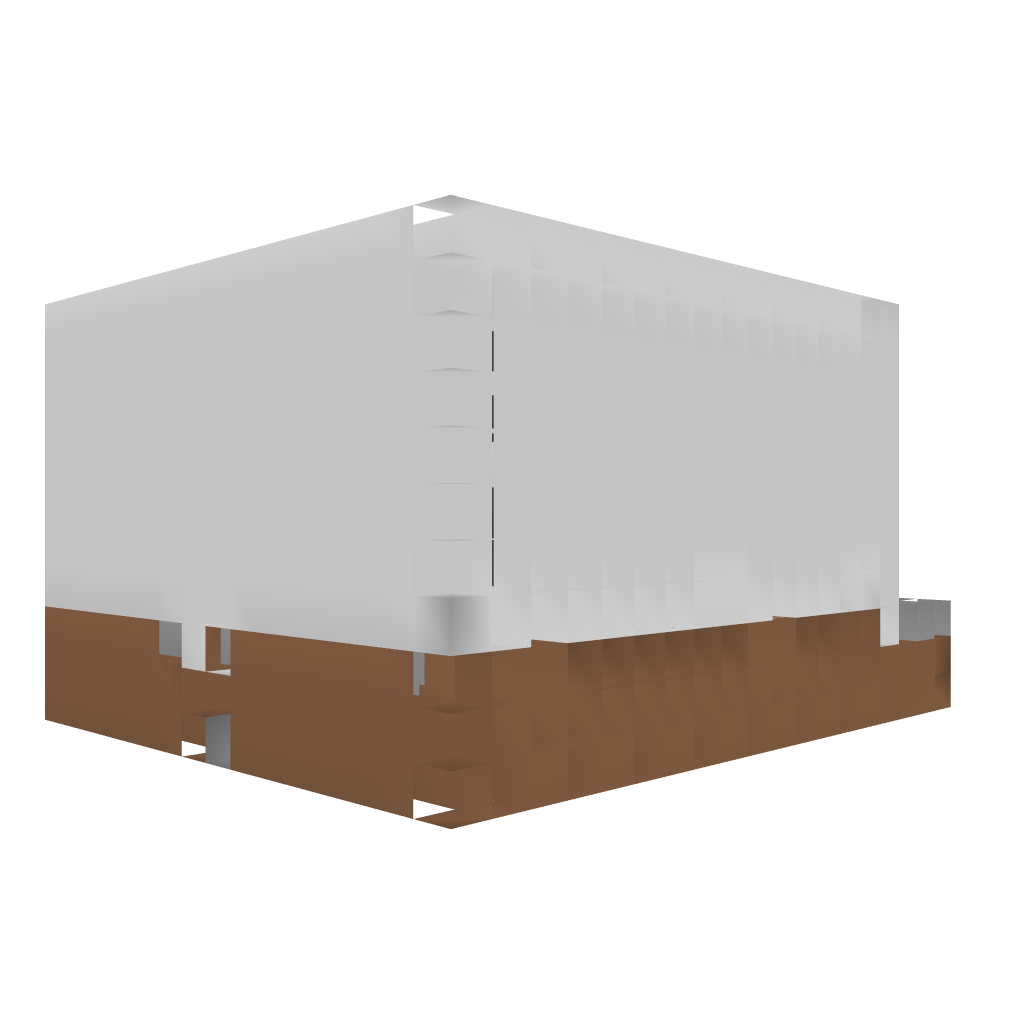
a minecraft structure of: luck tester/slot machine